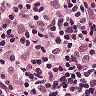
Metastatic tissue present: no